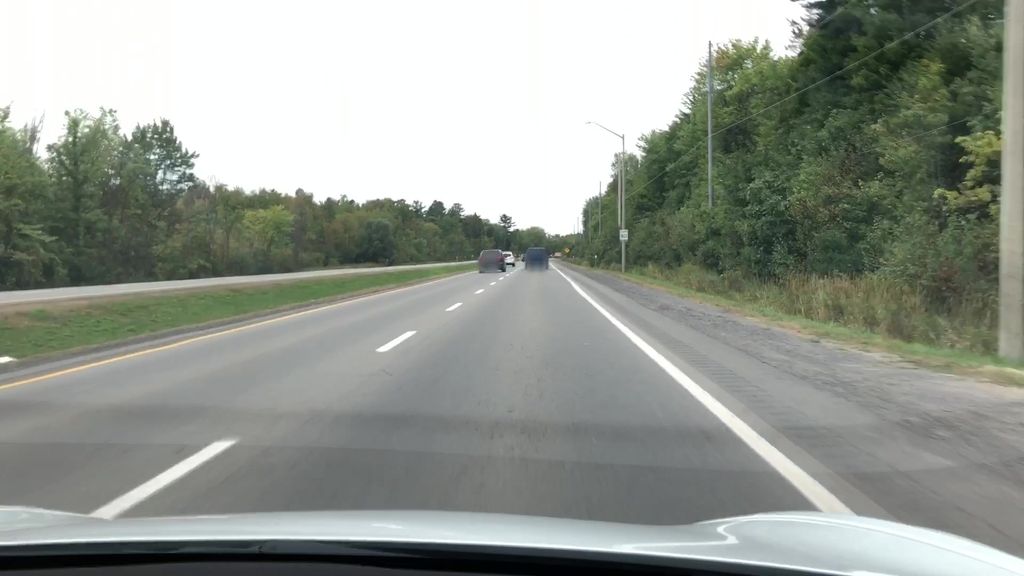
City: ottawa-gatineau